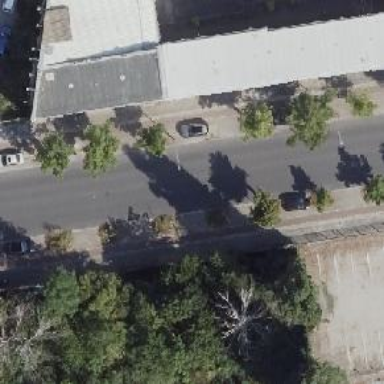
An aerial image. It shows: Deciduous broadleaved tree. There is parking obstacle nearby.